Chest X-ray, PA view. Patient: 36 years old, sex F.
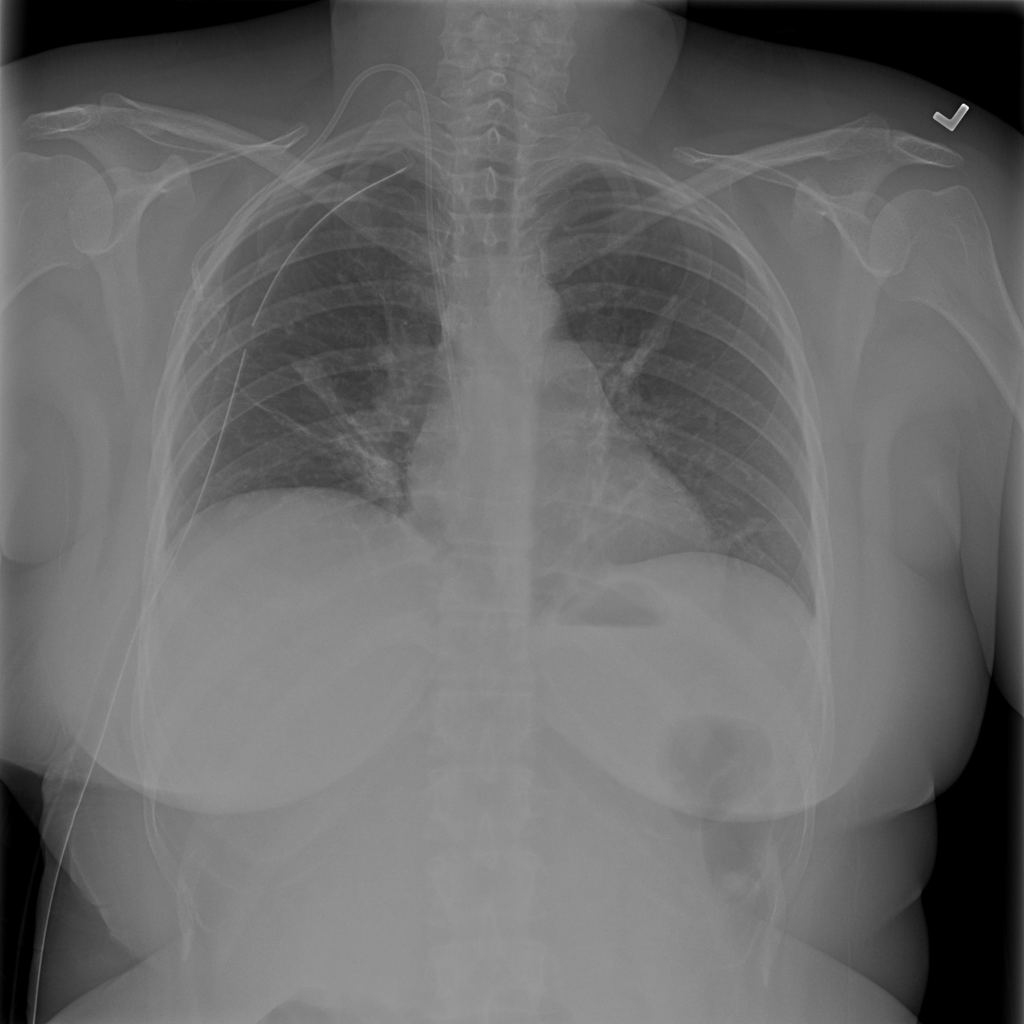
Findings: No Finding